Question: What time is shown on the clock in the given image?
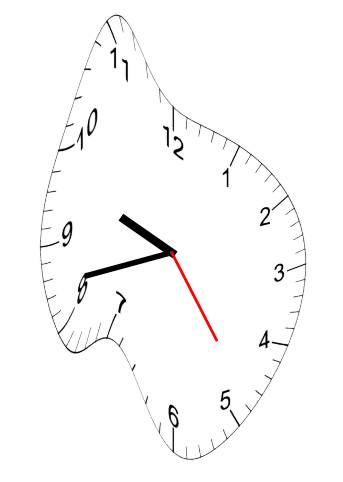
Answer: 09:42:24